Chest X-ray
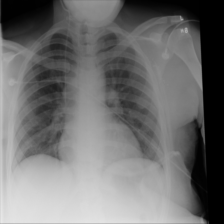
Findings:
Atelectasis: negative
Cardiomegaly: negative
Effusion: negative
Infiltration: negative
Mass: negative
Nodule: negative
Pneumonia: negative
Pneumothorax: negative
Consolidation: negative
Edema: negative
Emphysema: negative
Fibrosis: negative
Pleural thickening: negative
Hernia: negative